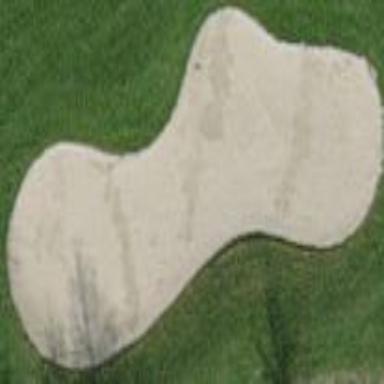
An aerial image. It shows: Golf bunker filled with natural sand.